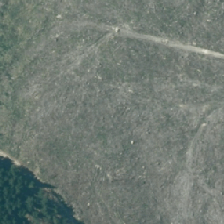
Land cover: harvested_forest